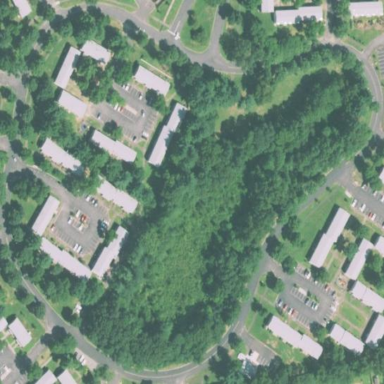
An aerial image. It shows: Residential road.